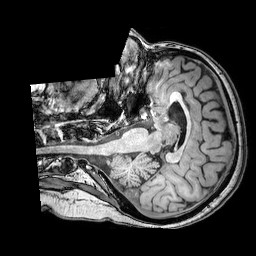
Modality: T1w
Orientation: axial
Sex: female
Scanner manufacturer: philips
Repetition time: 0.008213 s
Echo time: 0.00376 s